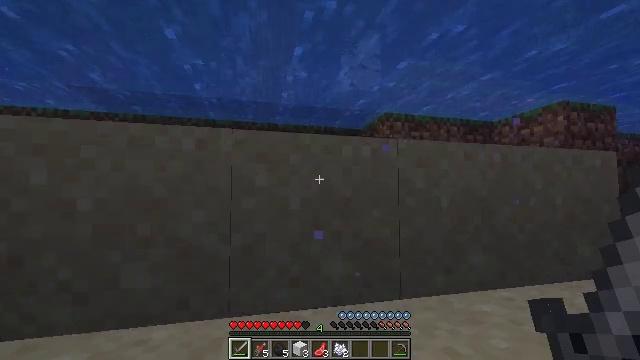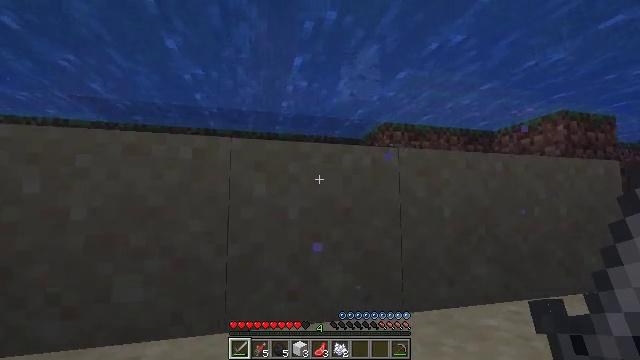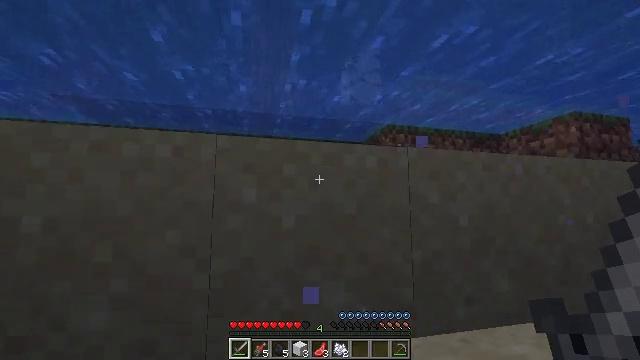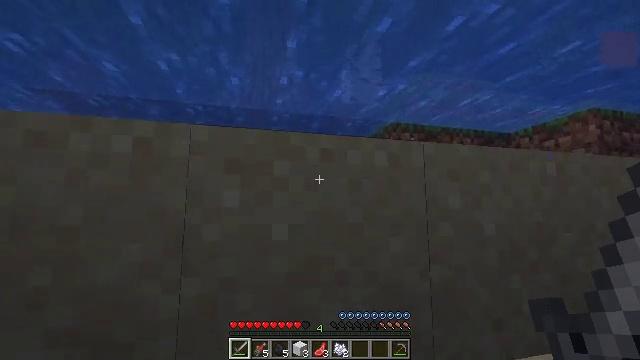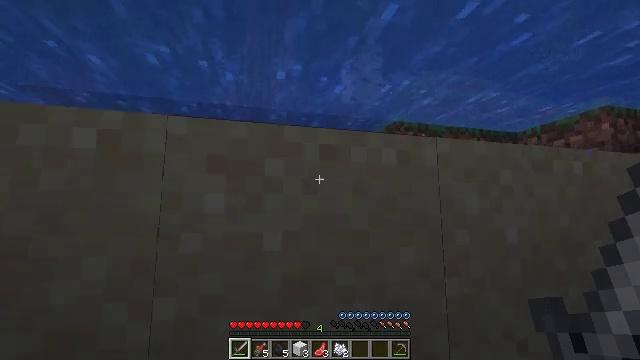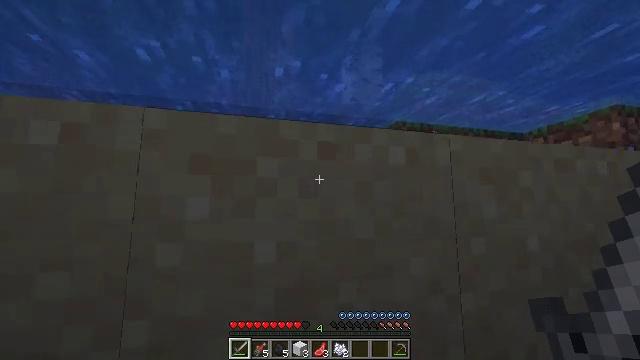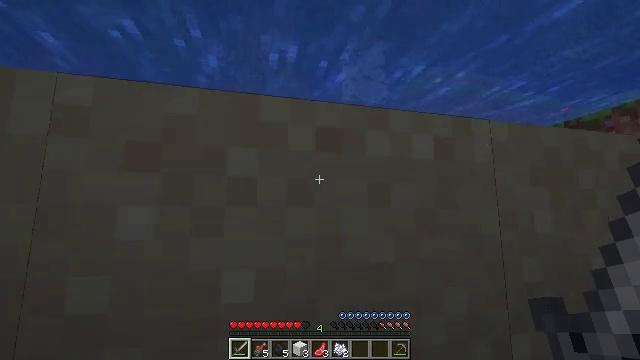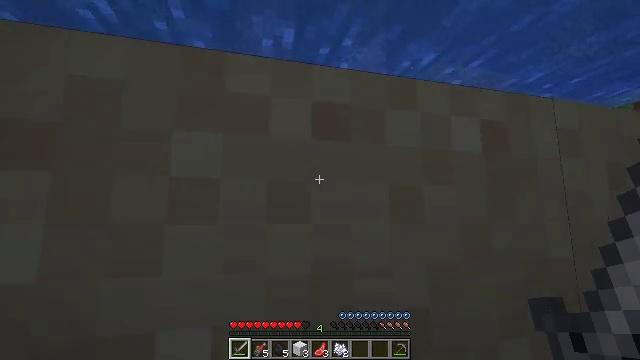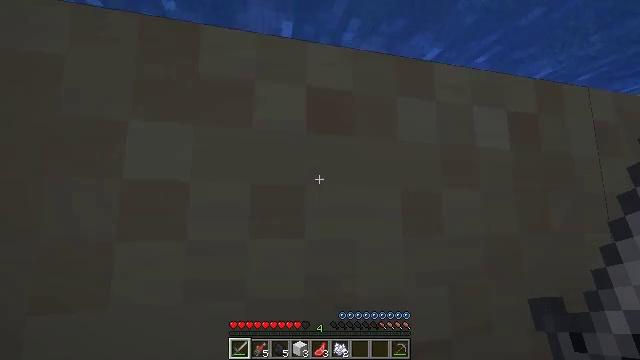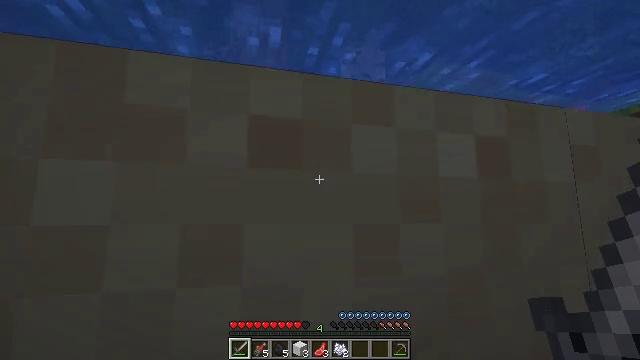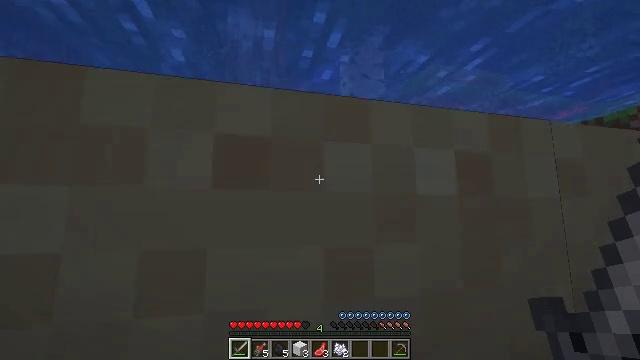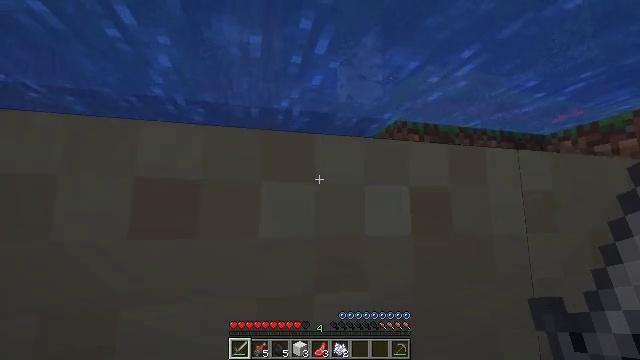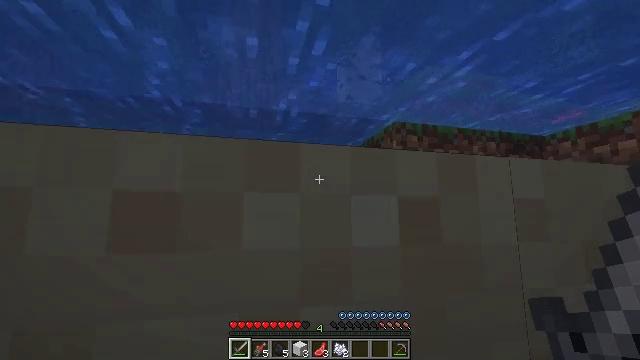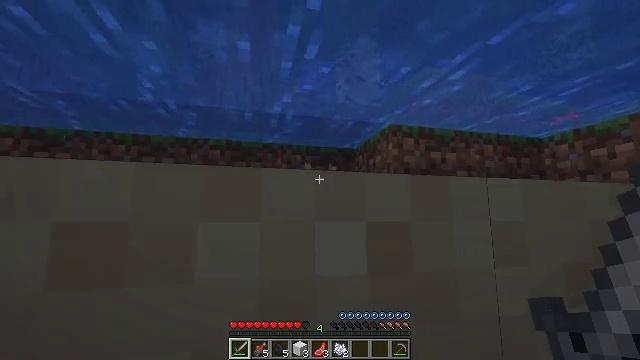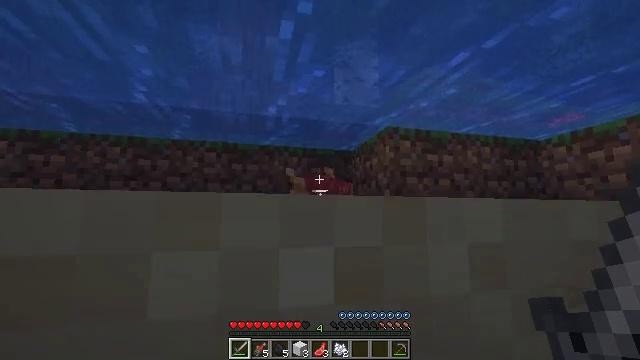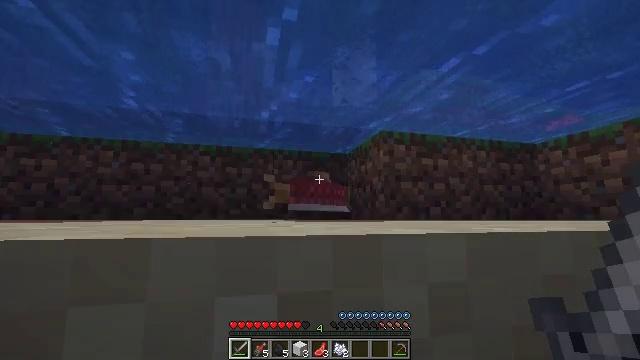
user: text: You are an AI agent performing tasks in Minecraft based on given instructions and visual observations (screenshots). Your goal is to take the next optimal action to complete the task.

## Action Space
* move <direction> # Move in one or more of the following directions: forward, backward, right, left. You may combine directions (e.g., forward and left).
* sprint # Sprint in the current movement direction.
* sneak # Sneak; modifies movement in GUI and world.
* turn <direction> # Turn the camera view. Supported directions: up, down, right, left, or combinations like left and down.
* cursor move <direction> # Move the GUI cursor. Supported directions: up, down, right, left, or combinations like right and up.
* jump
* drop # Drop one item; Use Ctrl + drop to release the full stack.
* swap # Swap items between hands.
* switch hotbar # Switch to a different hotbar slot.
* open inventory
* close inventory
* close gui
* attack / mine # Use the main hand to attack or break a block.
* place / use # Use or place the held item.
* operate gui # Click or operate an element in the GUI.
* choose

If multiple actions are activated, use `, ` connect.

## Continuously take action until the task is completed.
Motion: motion action
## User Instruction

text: Kill the salmon.
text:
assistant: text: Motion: move forward, turn up
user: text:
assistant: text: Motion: move forward, turn up
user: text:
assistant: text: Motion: move forward
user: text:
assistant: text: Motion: move forward
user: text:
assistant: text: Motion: move forward
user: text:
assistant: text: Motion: move forward
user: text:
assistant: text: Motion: move forward
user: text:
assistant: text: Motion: move forward
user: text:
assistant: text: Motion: move forward
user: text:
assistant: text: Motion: move forward
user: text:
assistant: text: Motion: move forward
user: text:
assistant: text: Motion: move forward
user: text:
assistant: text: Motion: move forward
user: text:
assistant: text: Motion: move forward
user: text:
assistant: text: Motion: move forward
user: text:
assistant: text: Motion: move forward
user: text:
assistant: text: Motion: move forward, turn left and down
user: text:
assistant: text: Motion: move forward, turn down
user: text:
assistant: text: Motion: move forward, turn down
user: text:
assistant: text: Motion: move forward, turn down
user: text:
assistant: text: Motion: move forward, turn left and down
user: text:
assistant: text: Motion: move forward, turn left and down
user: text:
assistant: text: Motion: move forward, turn left and down
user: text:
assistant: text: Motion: move forward
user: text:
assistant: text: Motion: move forward
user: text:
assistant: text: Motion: move forward, turn up
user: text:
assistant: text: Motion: move forward, turn up
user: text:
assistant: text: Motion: move forward, turn up, attack / mine
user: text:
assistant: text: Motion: move forward, attack / mine
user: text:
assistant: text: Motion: move forward, attack / mine